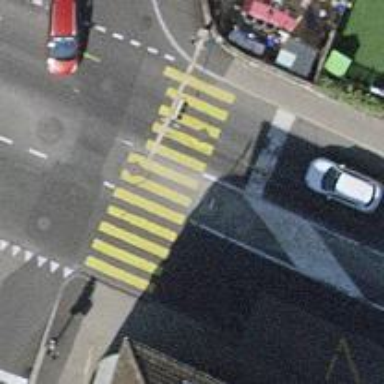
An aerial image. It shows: Road with traffic signals at crossing.